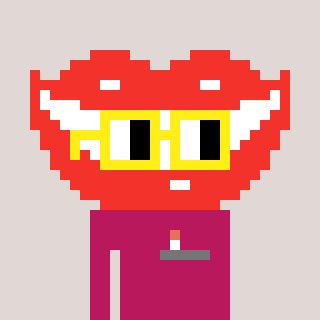
a pixel art character with square yellow glasses, a smile-shaped head and a darkpink-colored body on a warm background